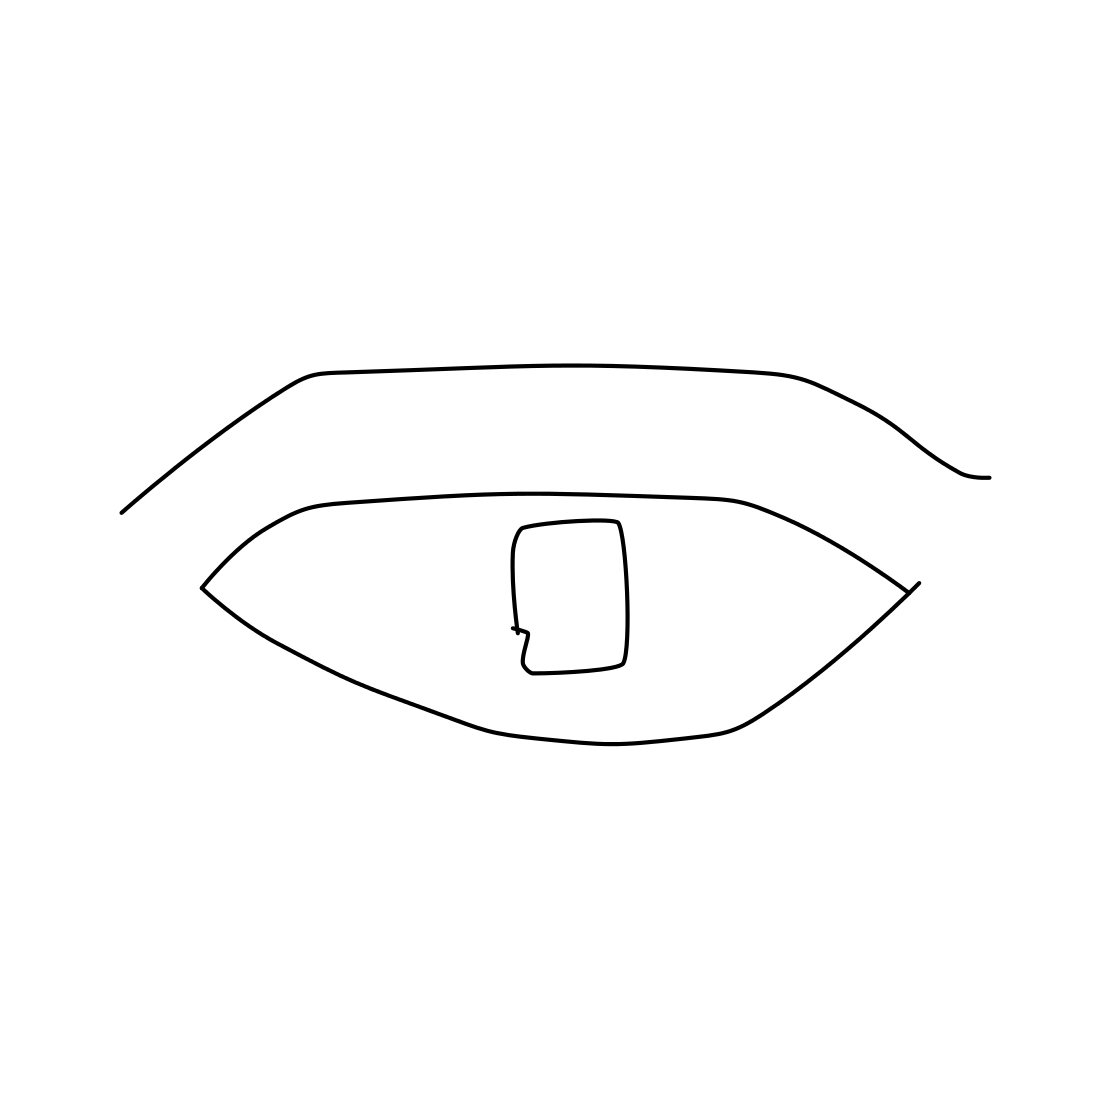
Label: eye